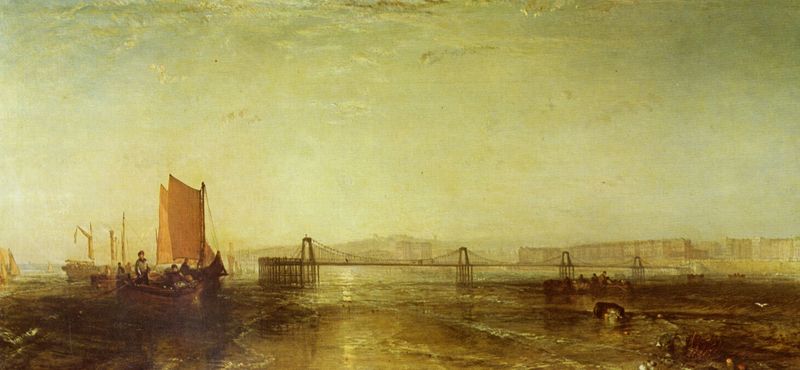
Titel: Brighton vom Meer aus
Künstler: William Turner
Standort: London
Institution: Tate Gallery and the National Trust (Lord Egremont Collection) Petworth House
Schlagwörter: blau, gemälde, himmel, mann, meer, wasser, wolken, fluss, gelb, grün, landschaft, menschen, ocker, sand, see, stadt, ufer, abend, bewegung, braun, grau, hell, hintergrund, licht, männer, orange, pfeiler, blick, gebäude, tier, tiere, wolke, beige, ferne, horizont, häuser, hügel, natur, sonnenaufgang, spiegelung, brücke, flach, gewässer, sonne, gold, boot, boote, paddel, ruder, gischt, küste, schiff, schiffe, segel, segelboot, segelschiffe, strand, wellen, fischer, mast, schiffer, segelschiff, berge, sonnenlicht, dunst, nebel, sonnenuntergang, linien, hafen, industrie, stille, flut, seestück, steg, turner, ruderboot, widerschein, stimmung, segelboote, segeln, segler, panorama, gezeiten, kran, seil, verschwommen, reise, morgenrot, kapitän, gegenlicht, träger, bauten, angler, morgensonne, zweimaster, hängebrücke, fischfang, hochhäuser, wellem, mer, new york, gleissend, angeler, schiffe kähne, ängebrücke, gleißen, ne, stimmubng, sonnenolicht